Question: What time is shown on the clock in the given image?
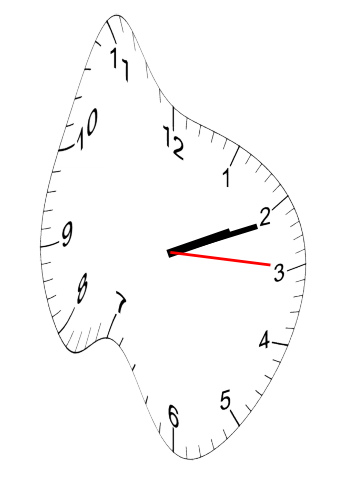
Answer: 02:11:15